Question: I want to edit image in Qt application, I have use two 'QLabel' and set two different image(using 'QPixmap') on each, now I wan to set one image over another(just like photo DJ set new Frame and Add Cartoons to Image).
I use drag and drop for this and I am able to move (drag) image, but this dragged image override another image. I want dragged image over second image and set position of dragged image on second image not override it.
I have added image that I want(Edit Image).

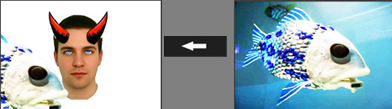
Answer: To render the first image over the second, try something like
'''
QPixmap background(":/dj.jpg");
QPixmap object(":/fish.png"); //a png with transparent background
QPixmap merge = background.copy();
QPainter painter(&merge);
painter.drawPixmap(X,Y, object); //draw the fish on background at point X,Y
painter.end();
MyLabel->setPixmap(merge); //update the label
'''
Where X,Y is set with clicks or mouse-tracking.